Question: I've this code :
'''
OracleConnection con = new OracleConnection("data source=localhost;user id=fastecit;password=fastecit");
con.Open(); string sql="Select userId from tblusers";
OracleCommand cmd = new OracleCommand(sql, con);
OracleDataReader dr = cmd.ExecuteReader();
while (dr.Read())
{ messageBox.Show(dr[0].Tostring()); }
'''
Same code in both projects,
in project1 "WinForm" Is Working correctly
in project2 "Excel 2007 addins" Following error appears:
> ORA-12154: TNS:could not resolve the connect identifier specified
I'm using C#.net 2010 ,office 2007 , windows8, oracle 10g.
When preparing a manual connection to the database, as shown in the picture
Visual Studio, open View menu + Server Explorer.
Right mouse click on Data Connection + Add Connection + Select Oracle Database
server Name : localhost or name of my machine, set username & password and click on Test Connection, test is no succeeds.
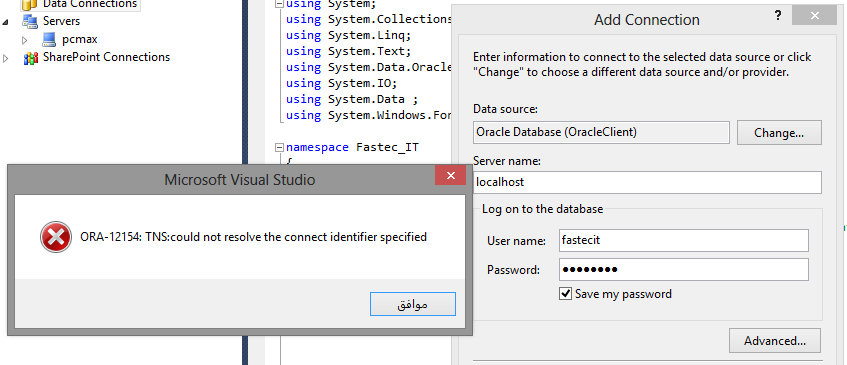
Answer: In case the TNS is not defined you can also try this one:
If you are using 'C#.net 2010' or other version of VS and oracle 10g express edition or lower version, and you make a connection string like this:
'''
static string constr = @"Data Source=(DESCRIPTION=
(ADDRESS_LIST=(ADDRESS=(PROTOCOL=TCP)(HOST=yourhostname )(PORT=1521)))
(CONNECT_DATA=(SERVER=DEDICATED)(SERVICE_NAME=XE)));
User Id=system ;Password=yourpasswrd";
'''
After that you get error message 'ORA-12154: TNS:could not resolve the connect identifier specified' then first you have to do restart your system and run your project.
And if Your windows is 64 bit then you need to install oracle 11g 32 bit and if you installed 11g 64 bit then you need to Install Oracle 11g Oracle Data Access Components (ODAC) with Oracle Developer Tools for Visual Studio version 11.2.0.1.2 or later from OTN and check it in Oracle Universal Installer
Please be sure that the following are checked:
'''
Oracle Data Provider for .NET 2.0
Oracle Providers for ASP.NET
Oracle Developer Tools for Visual Studio
Oracle Instant Client
'''
And then restart your Visual Studio and then run your project ....
NOTE:- SYSTEM RESTART IS necessary TO SOLVE THIS TYPES OF ERROR.......